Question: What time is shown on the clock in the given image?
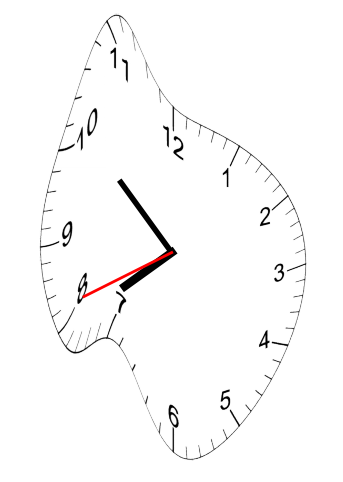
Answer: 07:51:41